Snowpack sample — Loveland Pass, Silver Plume, Colorado, USA (2/11/26, 12:00 PM MST)
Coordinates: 39.663, -105.886
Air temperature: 35 °F
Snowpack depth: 82 cm
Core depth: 30 cm
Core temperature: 28.4 °F
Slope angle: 13°, slope face: 12°
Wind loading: high
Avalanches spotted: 1
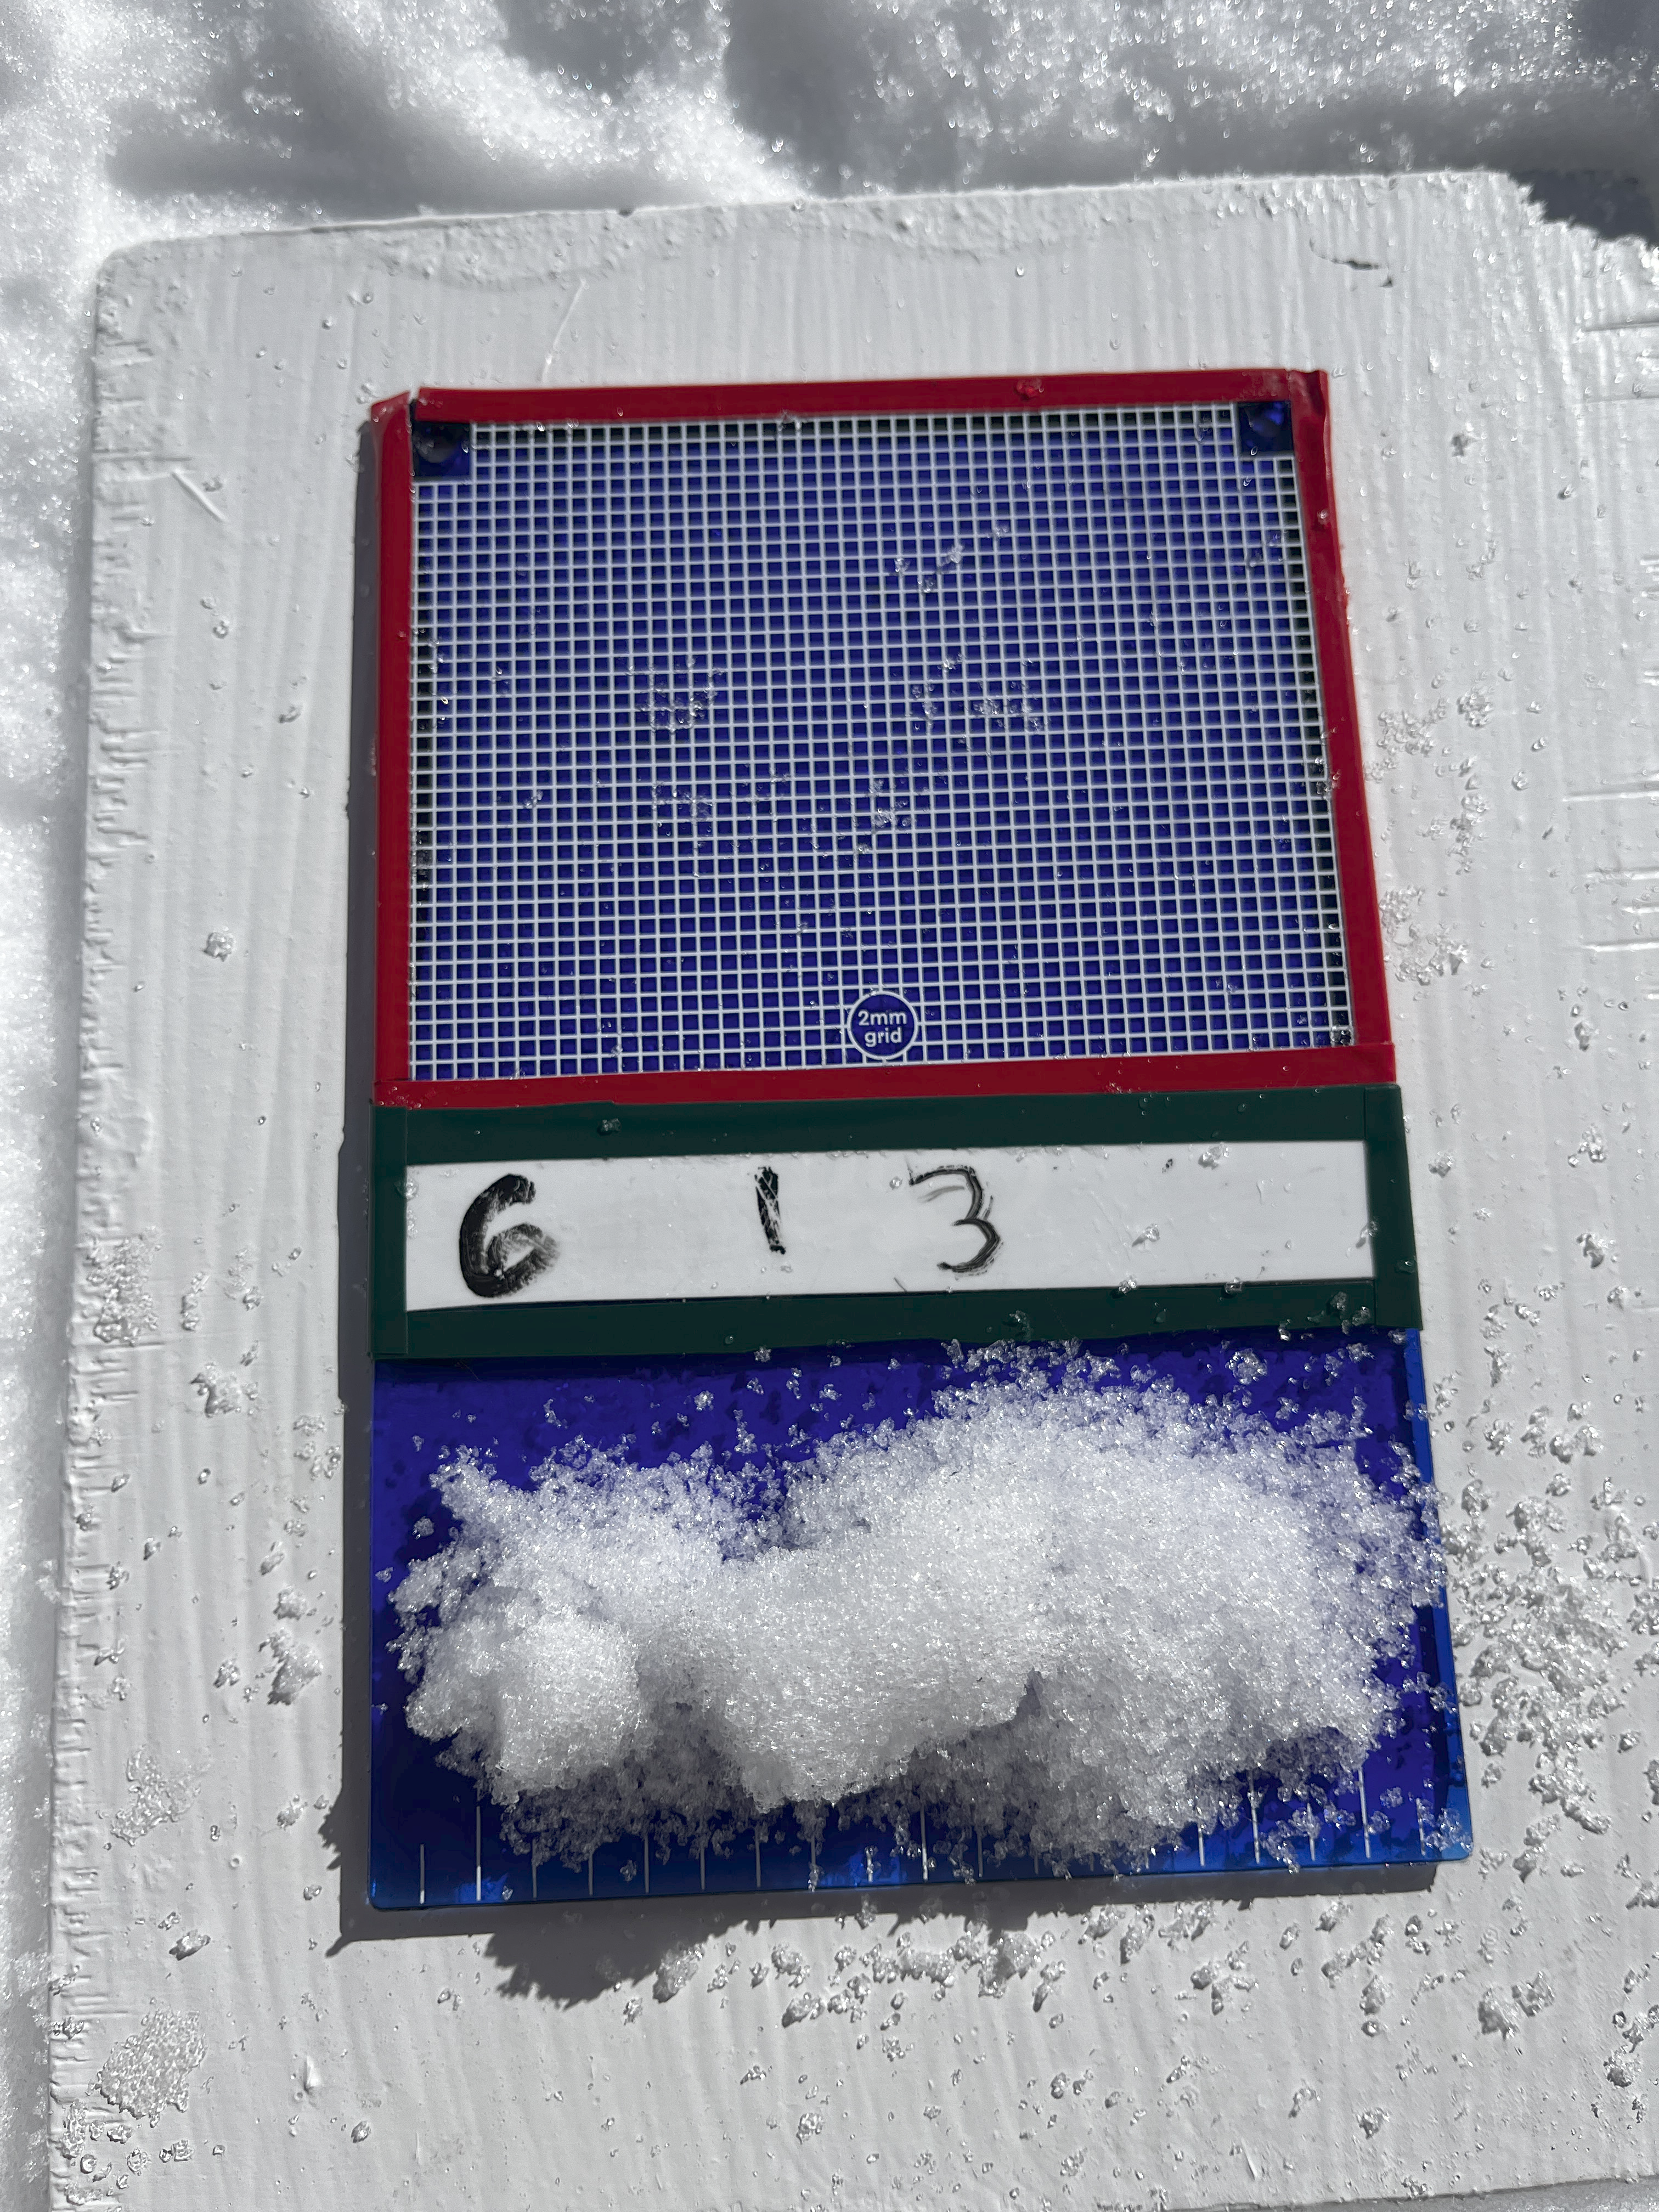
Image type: crystal_card
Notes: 1 small avalanche spotted on the north side of the bowl, lots of wind loading